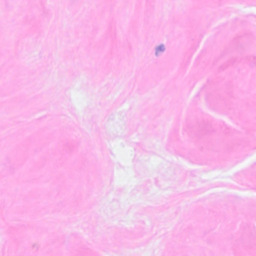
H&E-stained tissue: Breast